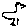
Label: bird